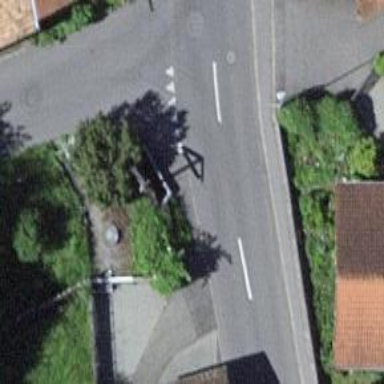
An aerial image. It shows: Historic wayside cross.